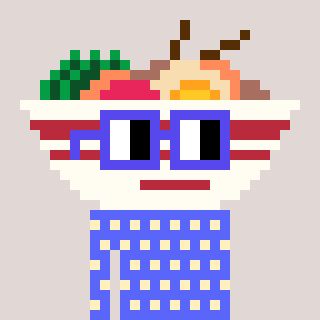
a pixel art character with square blue glasses, a noodles-shaped head and a purple-colored body on a warm background